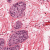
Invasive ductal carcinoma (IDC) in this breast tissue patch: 0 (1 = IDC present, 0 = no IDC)